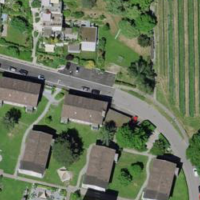
EUNIS habitat code: 54
Species observed at this site:
Fallopia convolvulus